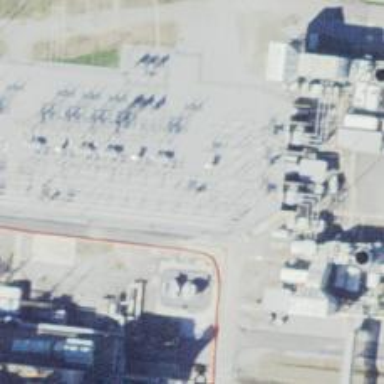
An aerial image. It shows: Switch for power supply.